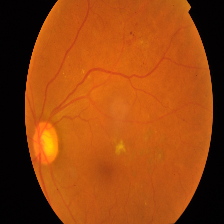
Diabetic retinopathy grade: Proliferative DR